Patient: sex F, age 56
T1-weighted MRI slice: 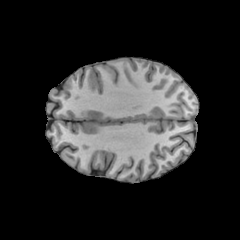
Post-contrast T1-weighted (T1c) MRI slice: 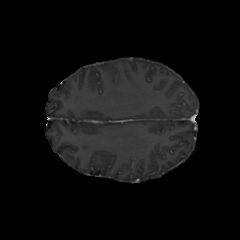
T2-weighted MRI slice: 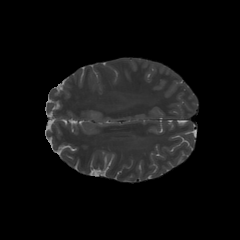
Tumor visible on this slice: no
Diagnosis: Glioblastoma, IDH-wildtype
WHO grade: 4